Question: I am new in java mail polling and i have create one type of conversation application in this if user send mail to each other then i read that from them mail and post as new message in conversation.
now issue is that, what to do if there is smileys, inline or embedded images. for example in gmail mail we can send smileys also now how read that smile and post on to the over page. please give me some proper solution for this.

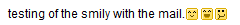
Answer: I have found the solution to download the inline images + icons from the mail.
'''
private String getAttachments(Message message, HttpServletRequest request) throws MessagingException, IOException {
String contentType = message.getContentType();
String attachFiles="";
if (contentType.contains("multipart")) {
// content may contain attachments
Multipart multiPart = (Multipart) message.getContent();
int numberOfParts = multiPart.getCount();
for (int partCount = 0; partCount < numberOfParts; partCount++) {
MimeBodyPart part = (MimeBodyPart) multiPart.getBodyPart(partCount);
String disposition =part.getDisposition();
String file=part.getFileName();
//External attachments
if (disposition != null && Part.ATTACHMENT.equalsIgnoreCase(disposition)) {
// this part is attachment
String fileName = new Date().getTime()+ "_"+ part.getFileName().replaceAll("[^a-zA-Z0-9\._]+", "_"); //To make attachment name uniq we are adding current datatime before name.
attachFiles += fileName + ","; //concrete all attachment's name with comma separated.
part.saveFile(new File(request
.getSession()
.getServletContext()
.getRealPath(
"/WEB-INF/attechments/"
+ fileName))); //To save the attachment file at specific location.
// LOG.info("
Path :- " +request.getSession().getServletContext().getRealPath("/WEB-INF/attechments/" + fileName));
}
//Inline Attachments
else if (disposition != null && Part.INLINE.equalsIgnoreCase(disposition)) {
// this part is attachment
String fileName = new Date().getTime()+ "_"+ part.getFileName().replaceAll("[^a-zA-Z0-9\._]+", "_"); //To make attachment name uniq we are adding current datatime before name.
// attachFiles += fileName + ","; //concrete all attachment's name with comma separated.
part.saveFile(new File(request
.getSession()
.getServletContext()
.getRealPath(
"/WEB-INF/attechments/"
+ fileName))); //To save the attachment file at specific location.
// LOG.info("
Path :- " +request.getSession().getServletContext().getRealPath("/WEB-INF/attechments/" + fileName));
}
//Inline icons and smileys
else if(file != null && disposition==null)
{
String fileName = new Date().getTime()+ "_"+ part.getFileName().replaceAll("[^a-zA-Z0-9\._]+", "_");
// attachFiles += fileName + ","; //concrete all attachment's name with comma separated.
part.saveFile(new File(request
.getSession()
.getServletContext()
.getRealPath(
"/WEB-INF/attechments/"
+ fileName)));
}
}
}
if (attachFiles.length() > 1) {
attachFiles = attachFiles.substring(0, attachFiles.length() - 1);
}
return attachFiles;
}
'''